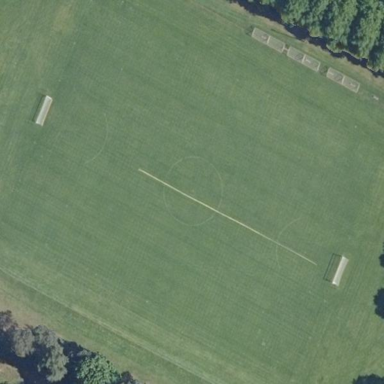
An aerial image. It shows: Grass pitch designated for soccer.